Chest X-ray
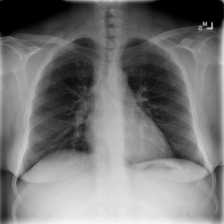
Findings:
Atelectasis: negative
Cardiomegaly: negative
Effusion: negative
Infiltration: negative
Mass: negative
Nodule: negative
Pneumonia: negative
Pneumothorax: negative
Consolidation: negative
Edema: negative
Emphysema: negative
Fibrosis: negative
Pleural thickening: negative
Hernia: negative